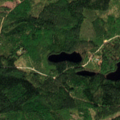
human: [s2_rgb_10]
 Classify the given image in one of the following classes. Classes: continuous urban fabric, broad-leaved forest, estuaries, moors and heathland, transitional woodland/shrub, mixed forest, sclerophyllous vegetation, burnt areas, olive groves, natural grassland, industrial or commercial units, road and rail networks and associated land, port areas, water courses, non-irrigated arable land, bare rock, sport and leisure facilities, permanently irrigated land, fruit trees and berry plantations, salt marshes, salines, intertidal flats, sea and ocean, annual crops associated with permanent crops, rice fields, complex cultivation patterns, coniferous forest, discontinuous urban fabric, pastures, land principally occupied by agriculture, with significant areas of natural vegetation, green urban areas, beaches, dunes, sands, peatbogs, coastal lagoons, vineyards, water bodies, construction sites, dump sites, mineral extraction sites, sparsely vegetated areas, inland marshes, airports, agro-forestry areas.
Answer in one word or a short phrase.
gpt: coniferous forest, mixed forest, transitional woodland/shrub